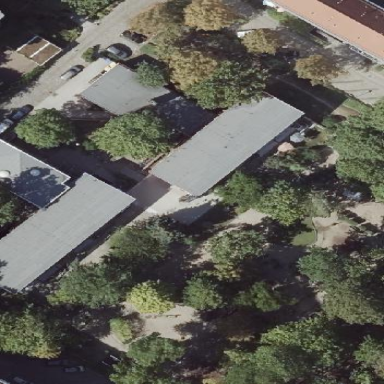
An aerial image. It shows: Kindergarten.